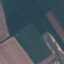
Land use / land cover: AnnualCrop